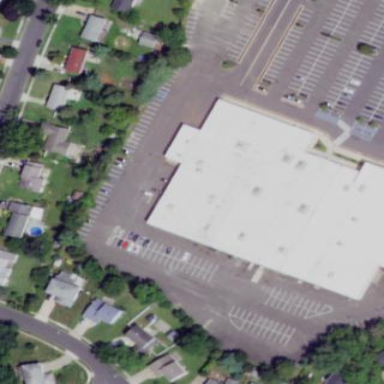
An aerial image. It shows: Retail building.